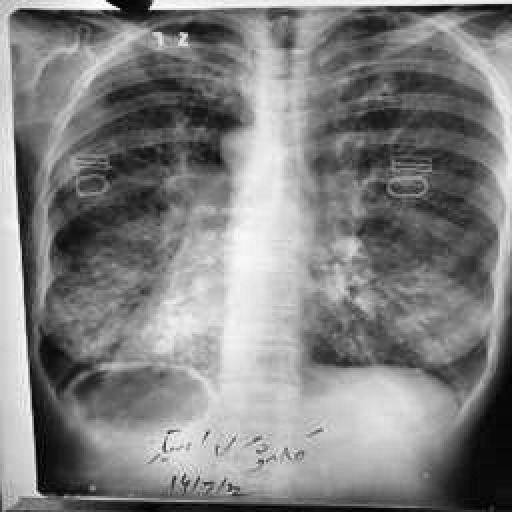
Finding: TUBERCULOSIS